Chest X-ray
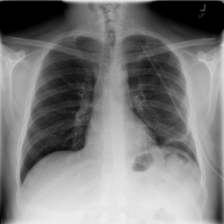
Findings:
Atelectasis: positive
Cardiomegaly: negative
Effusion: negative
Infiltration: negative
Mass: negative
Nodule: negative
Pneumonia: negative
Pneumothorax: positive
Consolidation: negative
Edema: negative
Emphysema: negative
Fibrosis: negative
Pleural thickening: negative
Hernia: negative